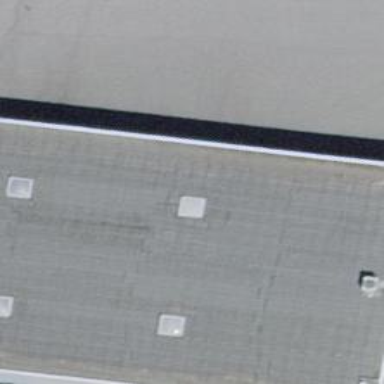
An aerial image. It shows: Car repair shop.